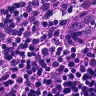
Metastatic tissue present: no